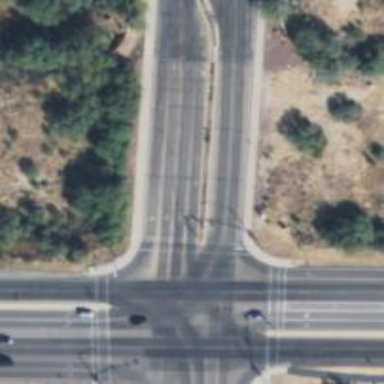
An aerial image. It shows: Marked crossing on footway.